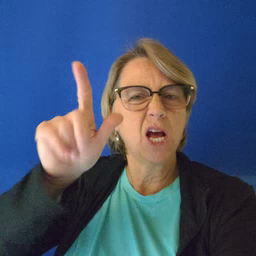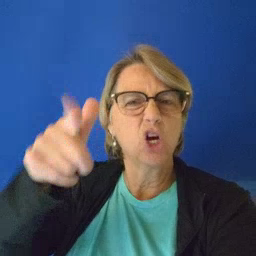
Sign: later